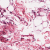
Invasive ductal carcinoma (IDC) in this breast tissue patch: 0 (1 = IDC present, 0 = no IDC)